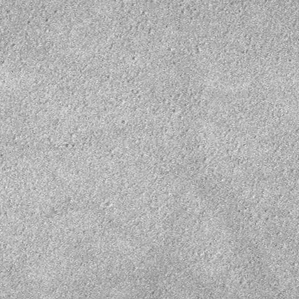
Label: frost